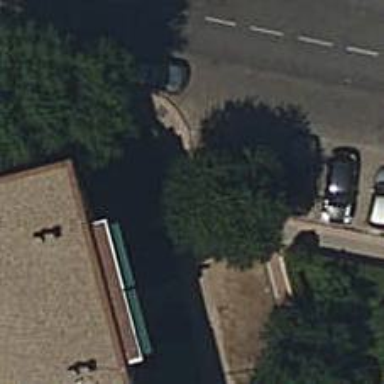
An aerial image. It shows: Sidewalk.